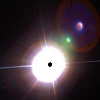
Label: sunburn